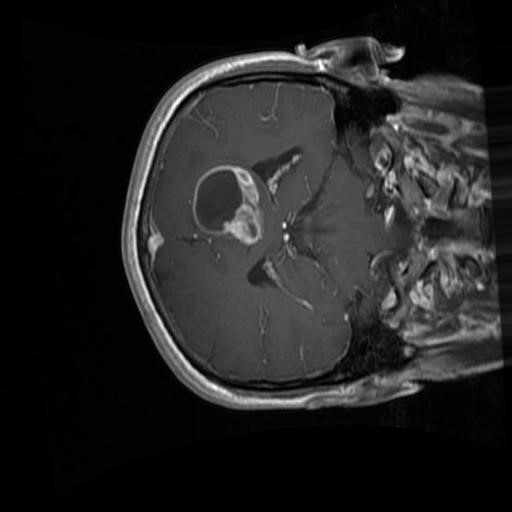
Label: brain_glioma